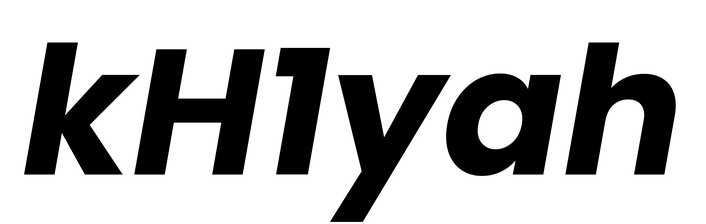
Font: Poppins-BoldItalic